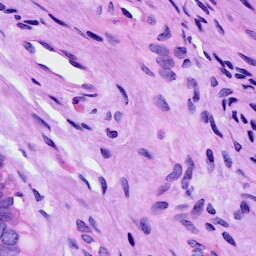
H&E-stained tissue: Cervix